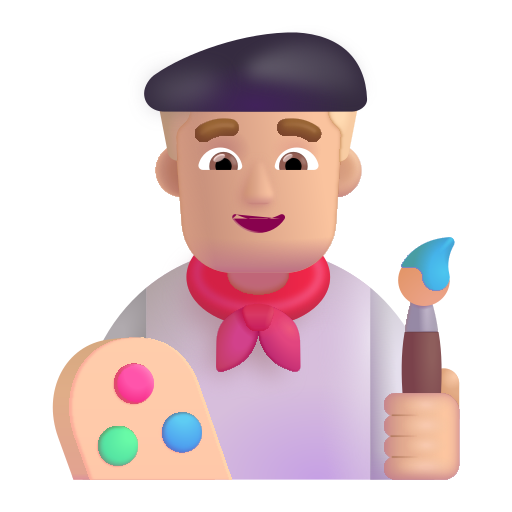
man artist color  light